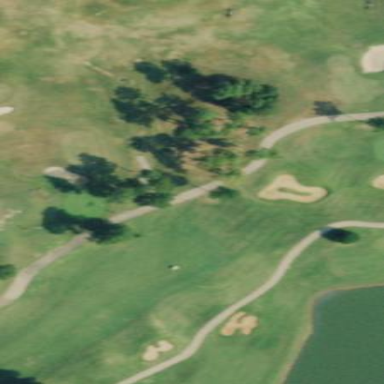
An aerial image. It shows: Golf fairway surrounded by grass.